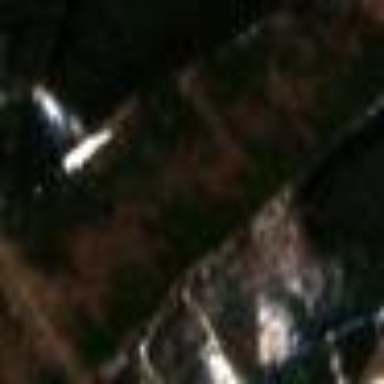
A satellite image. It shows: Clearcut logging area with scrub vegetation.